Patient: sex M, age 69
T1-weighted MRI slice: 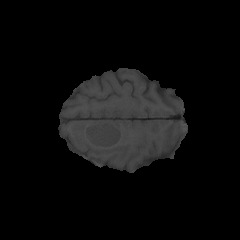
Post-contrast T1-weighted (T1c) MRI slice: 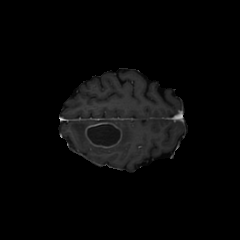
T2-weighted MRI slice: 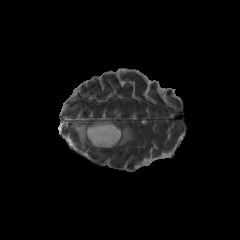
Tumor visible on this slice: yes
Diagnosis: Glioblastoma, IDH-wildtype
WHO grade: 4